Field crop: maize
Growth stage: 2
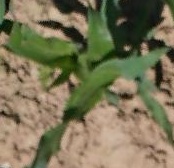
Species: maize